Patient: sex F, age 65
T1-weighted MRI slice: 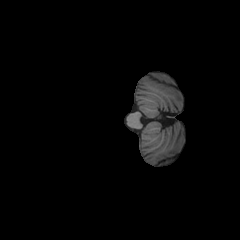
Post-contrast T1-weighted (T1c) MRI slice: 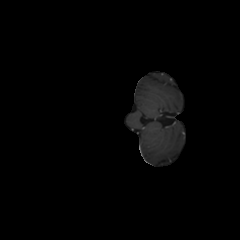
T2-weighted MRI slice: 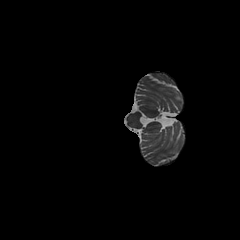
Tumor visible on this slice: no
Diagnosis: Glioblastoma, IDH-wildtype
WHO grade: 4